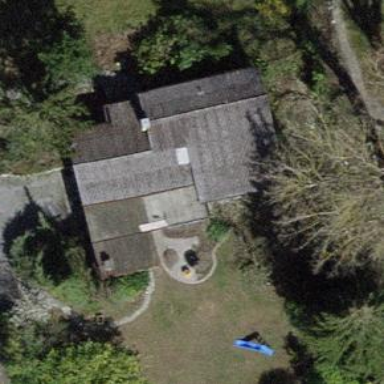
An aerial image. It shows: Building with tiled roof.